Question: I am going to rephrase a previous question that I had posted:
I have built a form in access that allows users to enter in their hours worked by activity (i.e. transactional processing, project time, vacation etc.). The fields on the form are:
1) user name
2) start date
3) end date
4) activity
5) hours spent
Is there a way to have this form in such a way that when it is opened up by a user, a prompt automatically appears that forces you to select the user name from a list of users? Than once the user name is selected, all records entered through this form have the user name field already populated (unless the form is closed and reopened again)?
Based on the user name selection in the prompt, the toggling of records using the "Previous Record" and "Next Record" arrows should strictly pertain to the selected user name selected.
** this is my current form**

1) delete the combo box called "User Name"
2) add an unbound hidden text box and call it txUN
3) add the VBA code loaded below but changed the txtusername reference to user_full_name as this is the name of the column in the table that should store these records
4) created the form below with a combo box for user names and called it cbousername
5) change the frm_sample reference to [Specialist - Timesheet Entry]
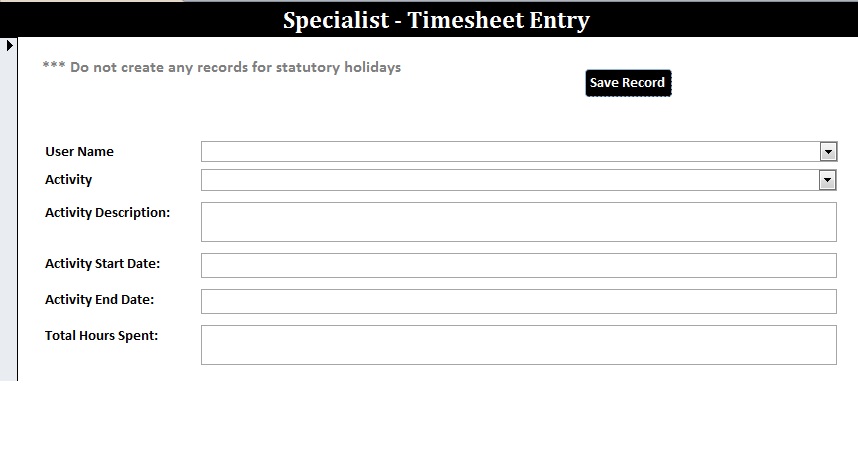
Answer: Create a form like the below with a hidden textbox named 'txtUN'.:

With the following code behind:
'''
Private Sub Form_Current()
If VBA.Strings.Len(txtUN & "") = 0 Then DoCmd.OpenForm "frm_UserName", acNormal, , , , acDialog
If VBA.Strings.Len(txtUsername & "") = 0 Then txtUsername = txtUN
End Sub
'''
Then create a form like below. Name the drop down 'cboUserName'.

With the following code behind:
'''
Private Sub cboUserName_AfterUpdate()
Forms!frm_Sample.txtUN = cboUserName
End Sub
Private Sub Form_Unload(Cancel As Integer)
If (VBA.Strings.Len(cboUserName & "") = 0) Then
MsgBox "You must supply a user name before proceeding.", , "ERROR: Missing Info."
Cancel = True
End If
End Sub
'''
When you open 'frm_Sample' it will check to see if 'txtUN' has a value. If not it will open 'frm_UserName' as a dialog. The user must select a user name and close the form. When navigating to another record if 'txtUsername' is empty then it is assigned whatever 'txtUN' contains.